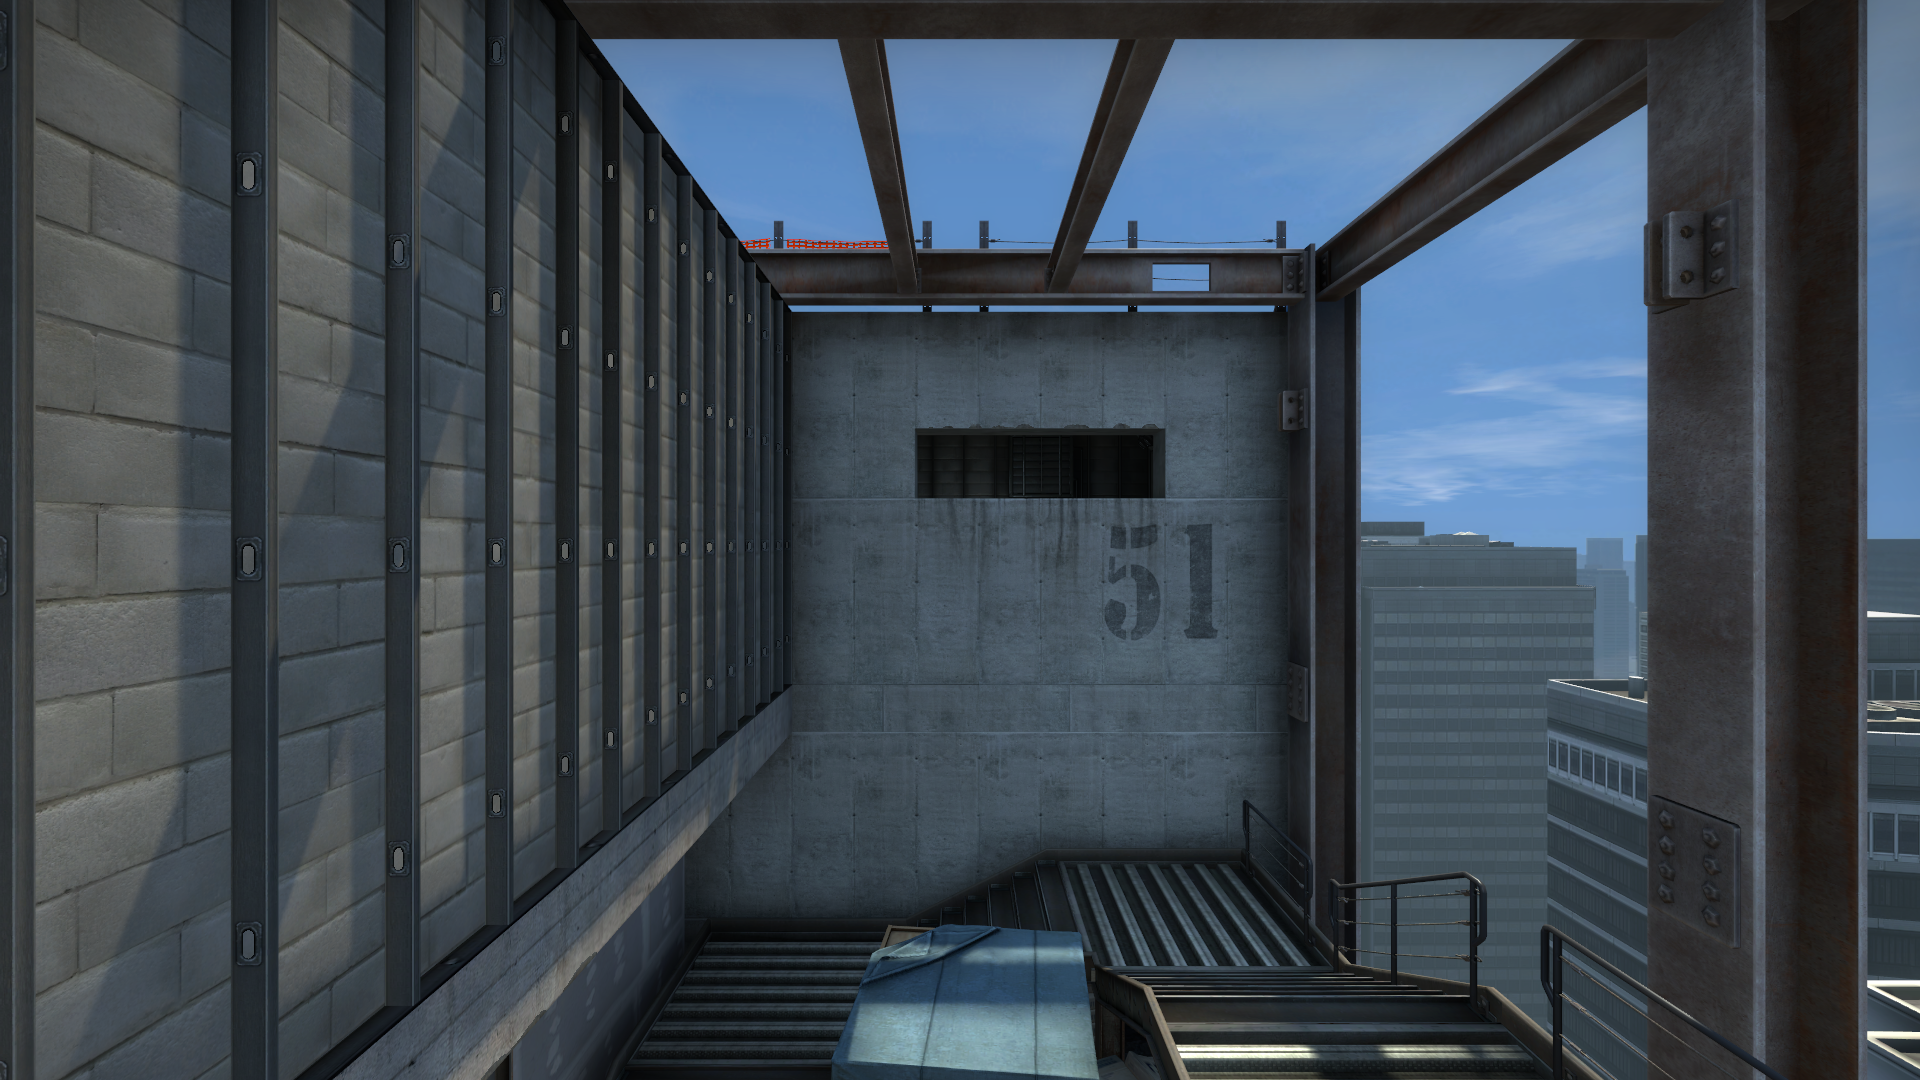
Map: de_vertigo